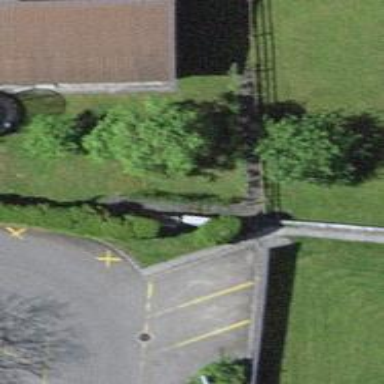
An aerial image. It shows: Hedge acting as barrier.